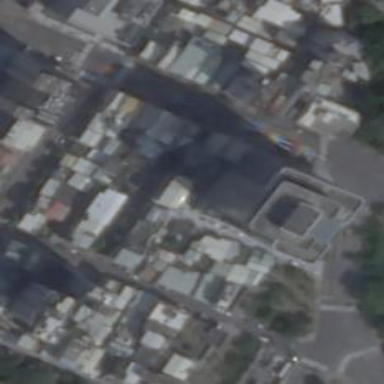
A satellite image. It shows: Commercial building.